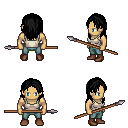
a pixel art fantasy rpg character, male body template, human, tanned skin, white pirate shirt, teal pants, black long hairstyle, brown shoes, spear, four views (front, back, left, right), 2x2 character sprite sheet, small pixel art, hard edges, no anti-aliasing